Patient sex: M
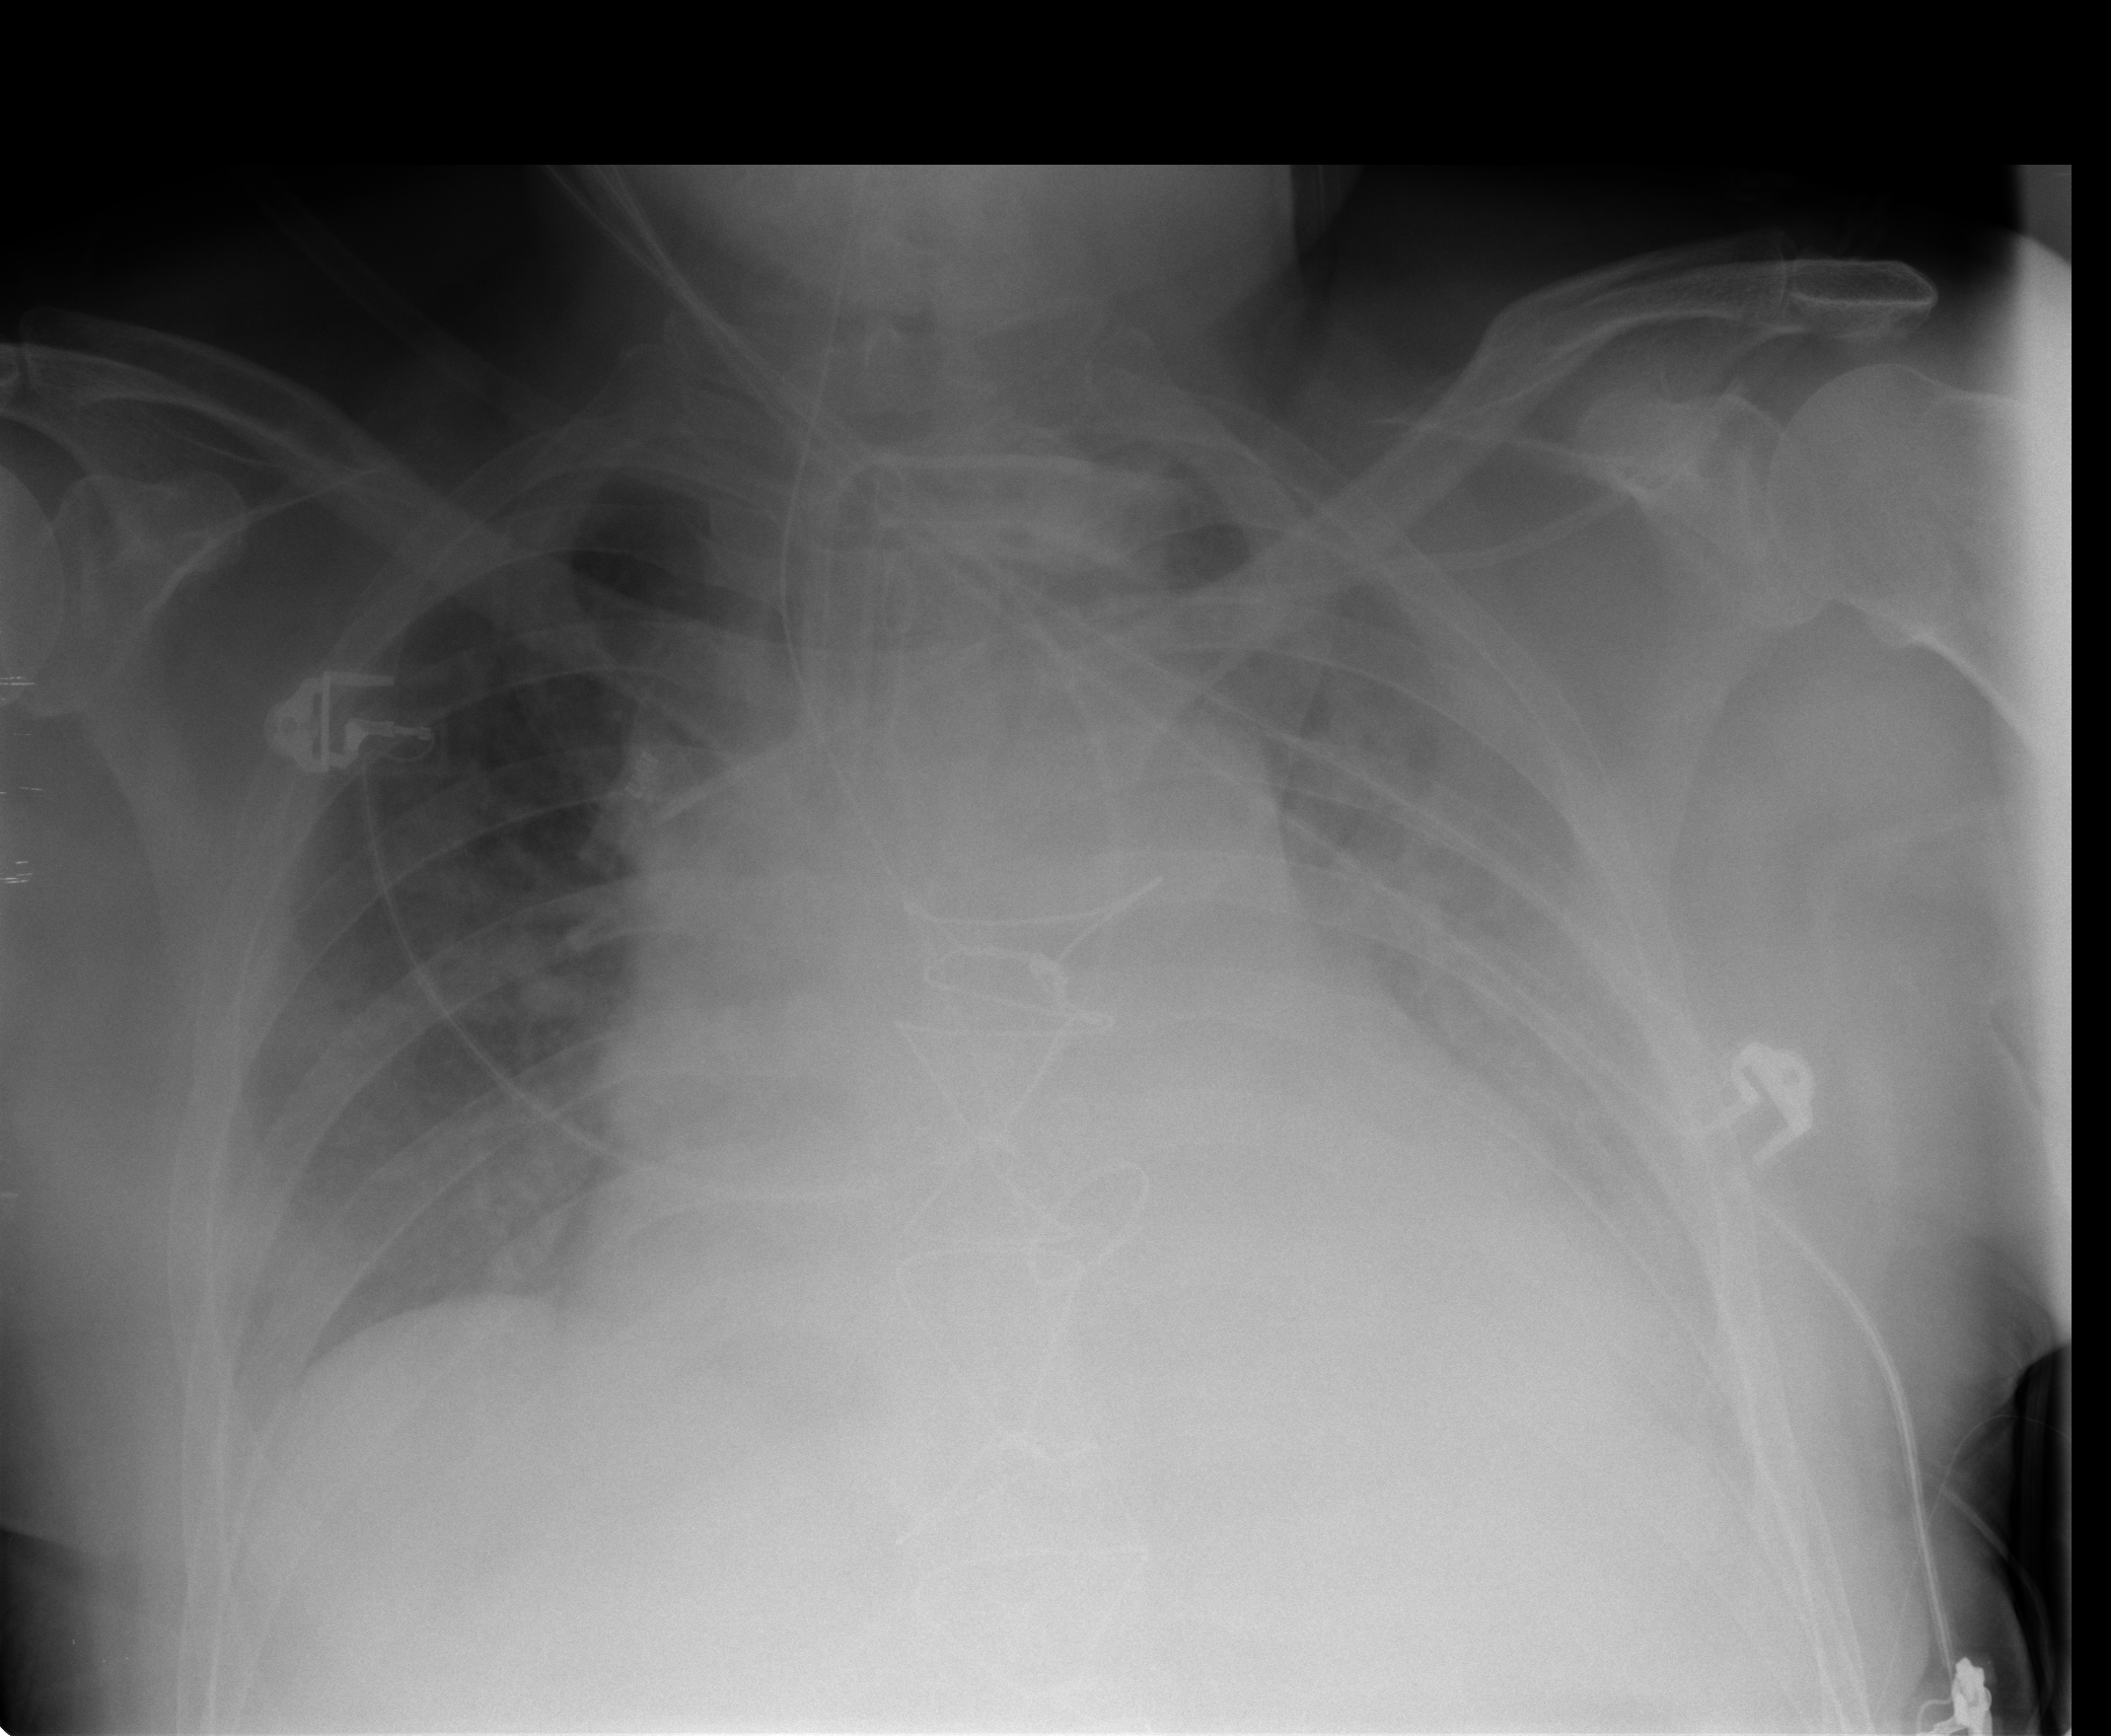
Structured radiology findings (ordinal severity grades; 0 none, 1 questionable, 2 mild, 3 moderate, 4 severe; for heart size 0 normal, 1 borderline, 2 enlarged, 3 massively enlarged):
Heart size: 3
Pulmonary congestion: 2
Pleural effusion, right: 0
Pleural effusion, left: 3
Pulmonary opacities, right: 0
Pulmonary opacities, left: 0
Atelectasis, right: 0
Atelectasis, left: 2